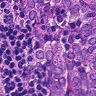
Metastatic tissue present: yes